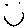
Label: smiley face